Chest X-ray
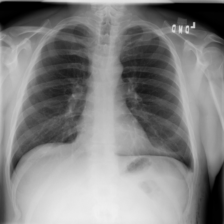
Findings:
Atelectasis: negative
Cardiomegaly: negative
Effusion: negative
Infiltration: negative
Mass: negative
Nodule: negative
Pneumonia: negative
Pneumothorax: negative
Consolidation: negative
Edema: negative
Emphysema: negative
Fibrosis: negative
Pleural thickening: negative
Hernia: negative